Field crop: tomato
Growth stage: 2
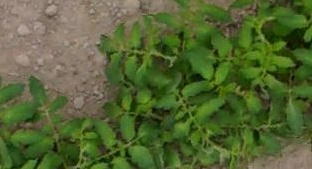
Species: tomato